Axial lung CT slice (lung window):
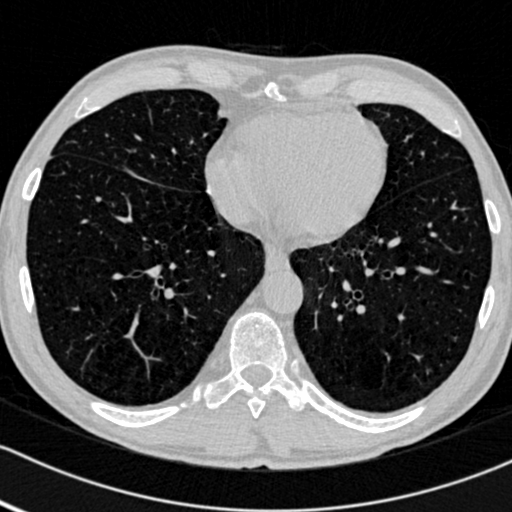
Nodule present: no